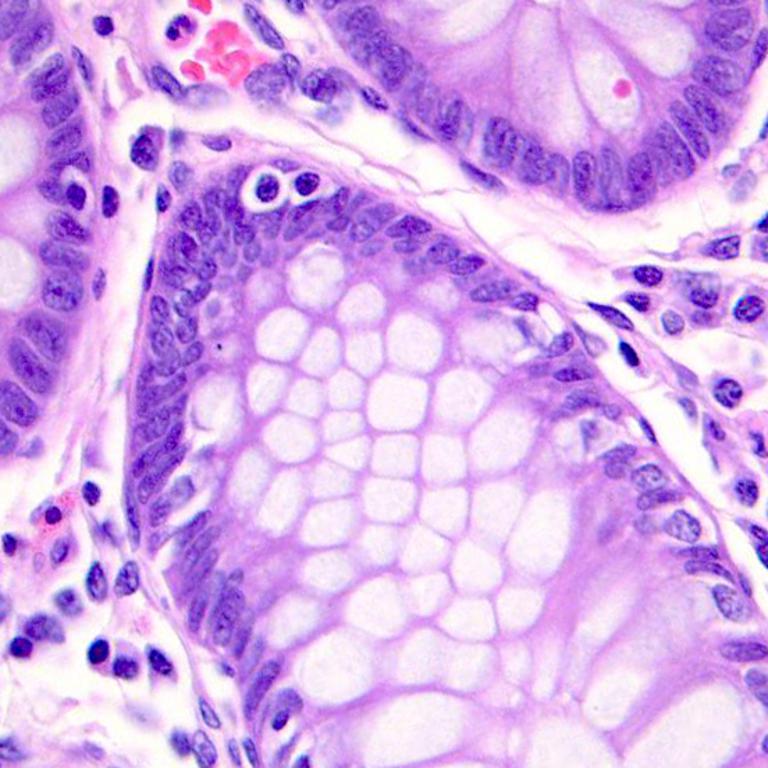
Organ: colon
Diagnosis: benign